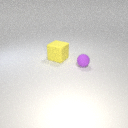
large yellow rubber cube to the left of small purple rubber sphere